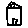
Label: house